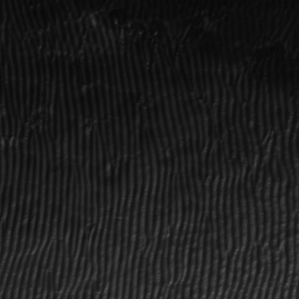
Label: frost